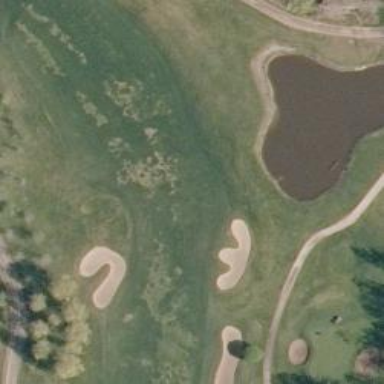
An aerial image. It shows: View of golf hole.